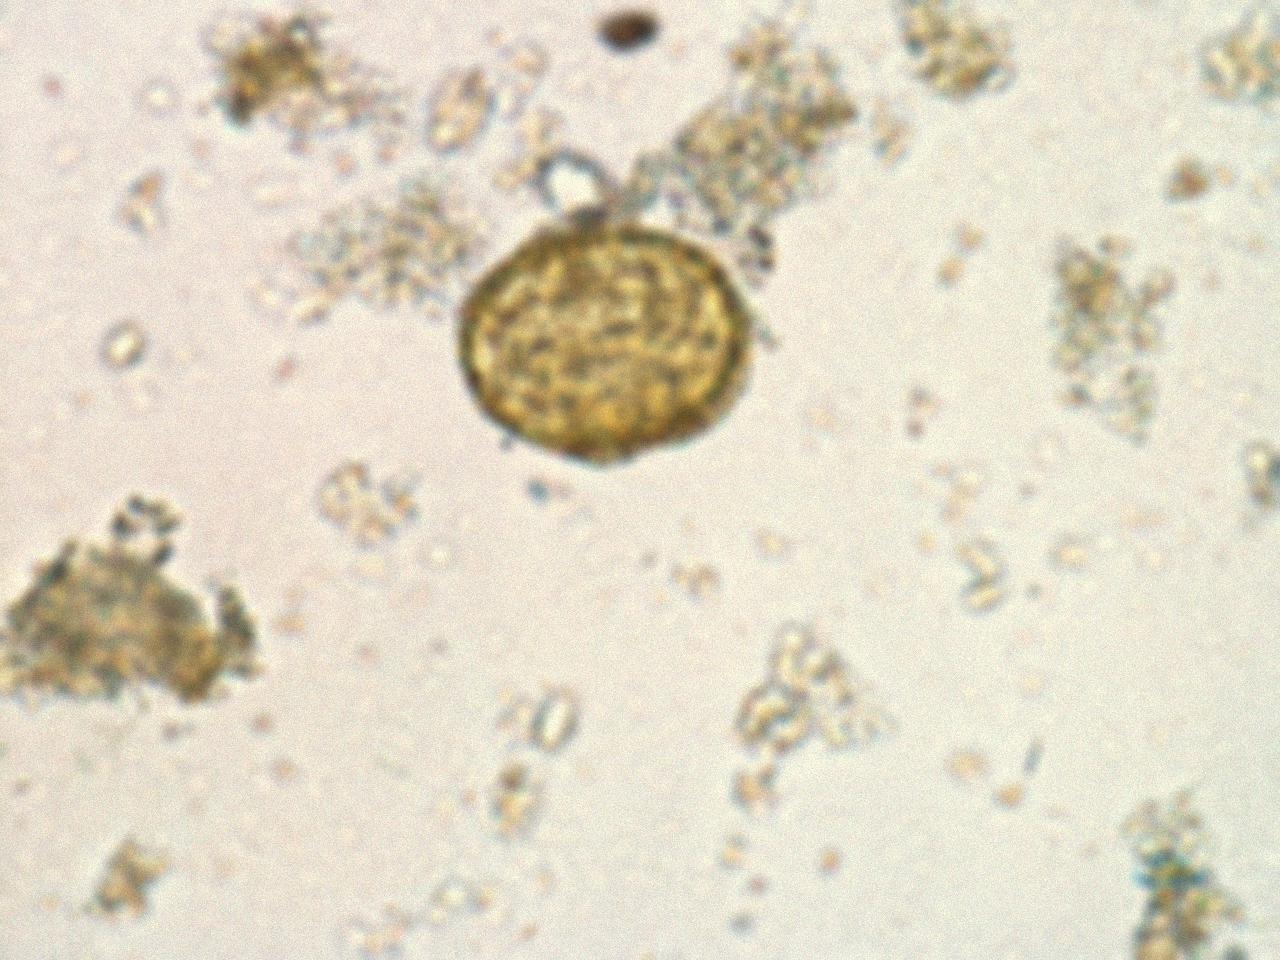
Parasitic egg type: Ascaris lumbricoides